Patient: sex F, age 51
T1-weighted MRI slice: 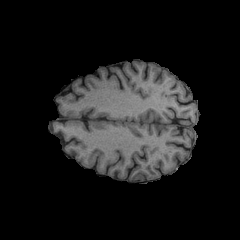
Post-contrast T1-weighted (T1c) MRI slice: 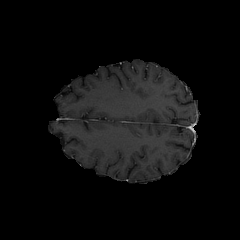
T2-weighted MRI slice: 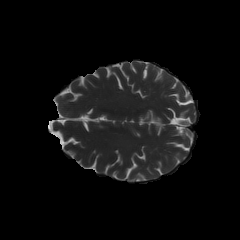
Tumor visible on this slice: no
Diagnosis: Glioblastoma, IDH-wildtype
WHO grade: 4